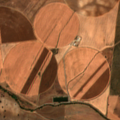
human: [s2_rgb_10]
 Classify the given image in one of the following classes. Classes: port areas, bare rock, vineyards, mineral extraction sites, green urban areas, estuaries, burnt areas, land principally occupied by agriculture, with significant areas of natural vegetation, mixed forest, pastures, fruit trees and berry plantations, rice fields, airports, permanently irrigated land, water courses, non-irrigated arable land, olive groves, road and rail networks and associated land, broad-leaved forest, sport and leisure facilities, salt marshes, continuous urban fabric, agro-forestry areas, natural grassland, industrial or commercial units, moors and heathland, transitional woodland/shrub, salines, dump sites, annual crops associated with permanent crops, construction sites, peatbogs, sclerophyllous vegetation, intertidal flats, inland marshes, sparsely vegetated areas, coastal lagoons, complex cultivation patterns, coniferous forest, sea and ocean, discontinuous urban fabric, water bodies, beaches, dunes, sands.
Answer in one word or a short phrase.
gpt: non-irrigated arable land, permanently irrigated land, olive groves